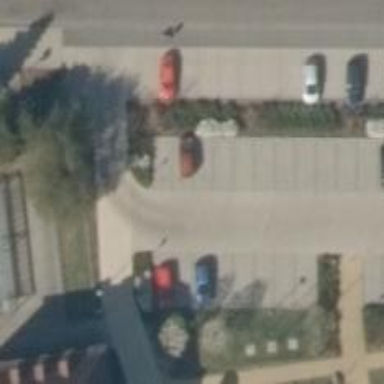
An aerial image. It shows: Parking aisle designated as service road.